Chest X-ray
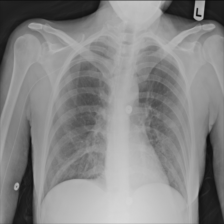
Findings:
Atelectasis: negative
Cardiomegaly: negative
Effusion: negative
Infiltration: negative
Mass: negative
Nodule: negative
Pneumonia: negative
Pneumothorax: negative
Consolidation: negative
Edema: negative
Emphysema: negative
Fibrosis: negative
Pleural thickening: negative
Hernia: negative